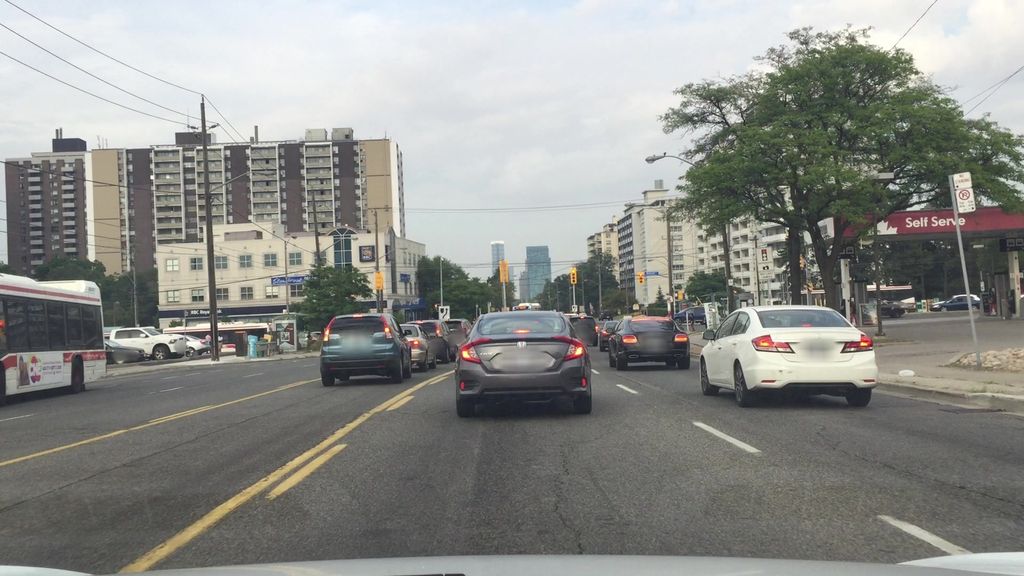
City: toronto